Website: lowes
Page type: cart
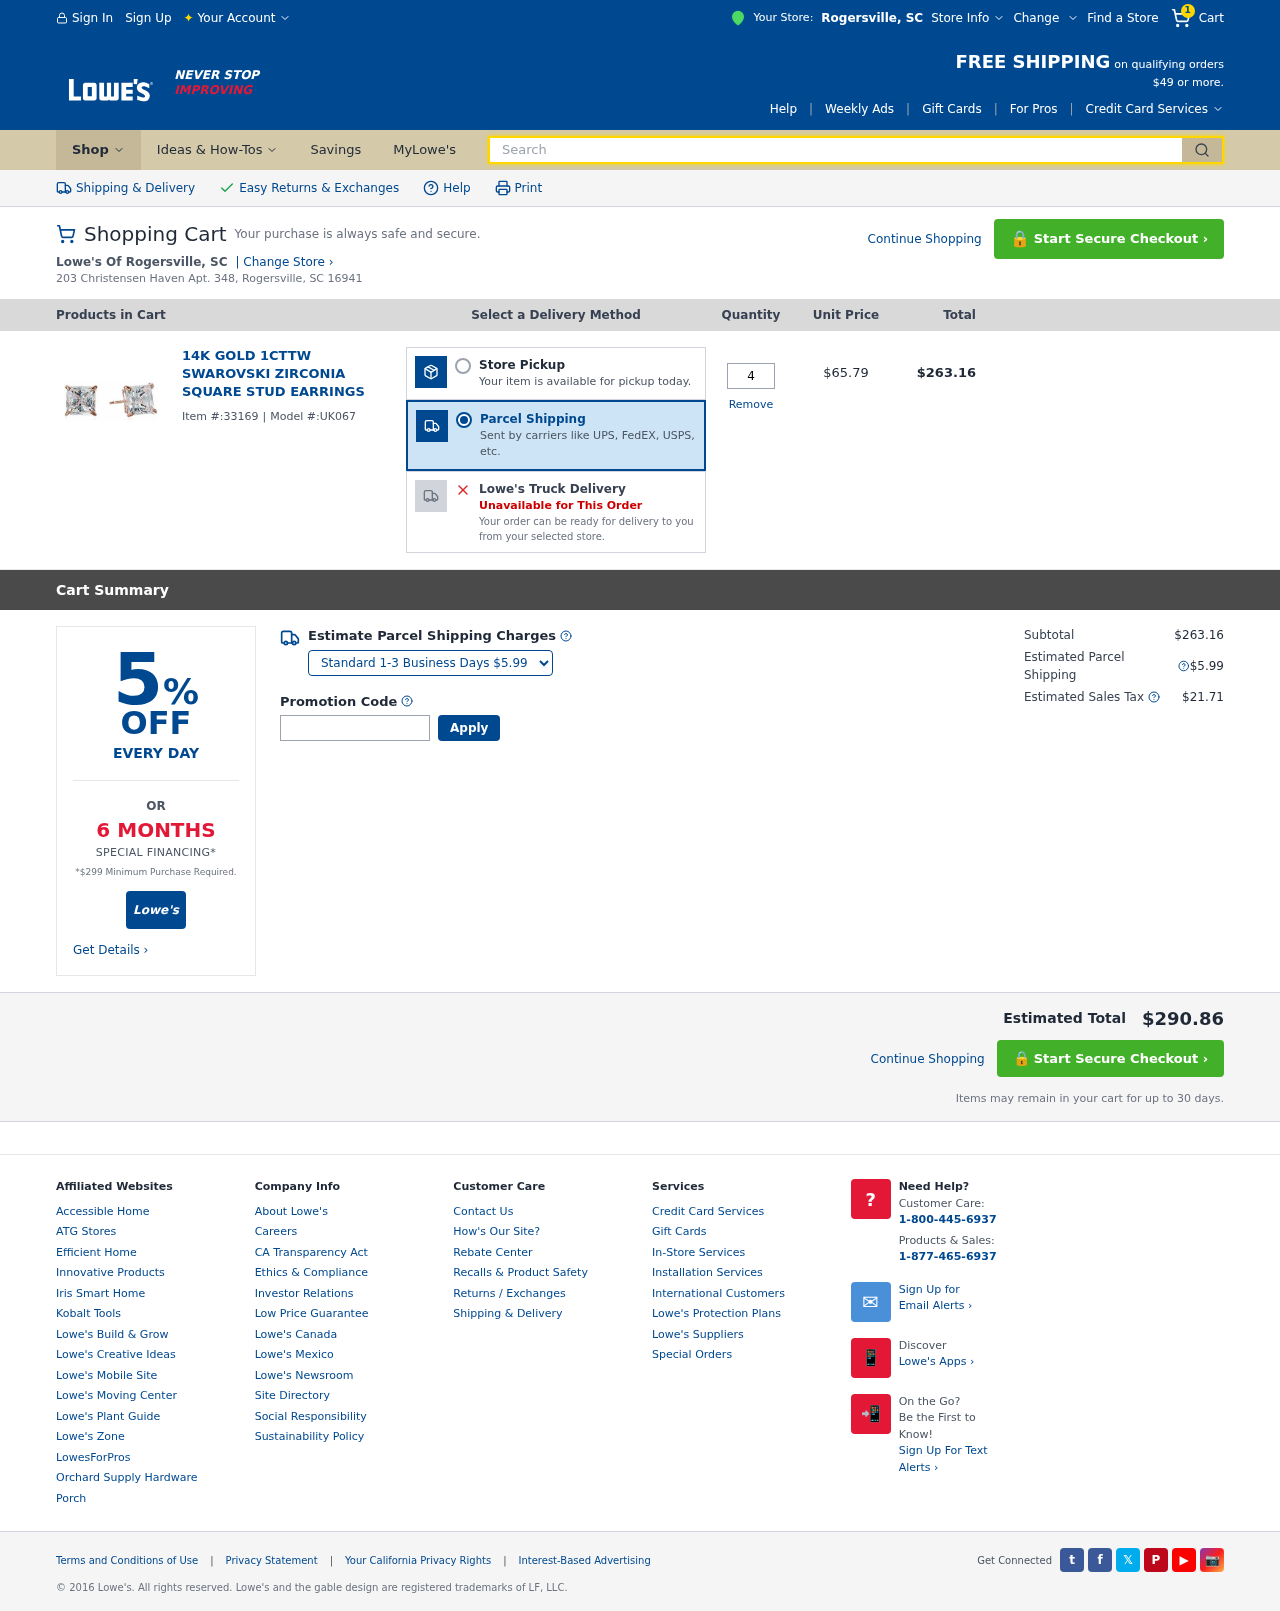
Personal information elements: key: PII_CITY
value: Rogersville
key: PII_STATE_ABBR
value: SC
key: PII_STREET
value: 203 Christensen Haven Apt. 348
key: PII_CITY_STATE_ZIP
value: Rogersville, SC 16941
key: PII_PROMO_CODE
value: UKTSAVE
Product elements: key: PRODUCT1_NAME
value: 14K Gold 1cttw Swarovski Zirconia Square Stud Earrings
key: PRODUCT1_PRICE
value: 65.79
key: PRODUCT1_QUANTITY
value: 4
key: PRODUCT1_ITEM_ID
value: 33169
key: PRODUCT1_MODEL_ID
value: UK067
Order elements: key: ORDER_NUM_ITEMS
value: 1
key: ORDER_ITEM_TOTAL
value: $263.16
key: ORDER_SUBTOTAL
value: $263.16
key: ORDER_SHIPPING_COST
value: $5.99
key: ORDER_TAX
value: $21.71
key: ORDER_TOTAL
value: $290.86
Search elements: key: HEADER_SEARCH
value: Search